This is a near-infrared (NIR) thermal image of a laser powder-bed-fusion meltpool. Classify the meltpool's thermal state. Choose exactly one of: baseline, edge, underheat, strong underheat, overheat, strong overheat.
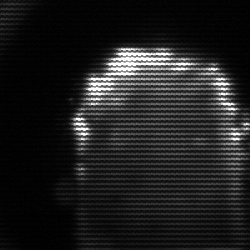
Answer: baseline